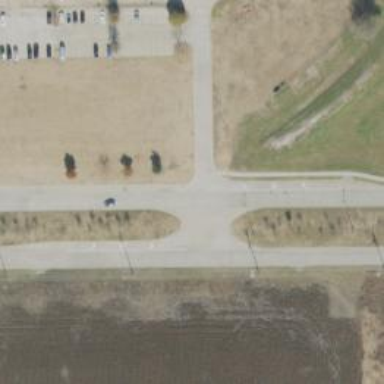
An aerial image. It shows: Unmarked crossing for cyclists on cycleway.